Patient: sex M, age 67
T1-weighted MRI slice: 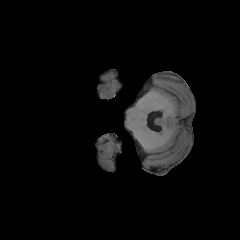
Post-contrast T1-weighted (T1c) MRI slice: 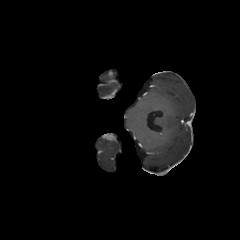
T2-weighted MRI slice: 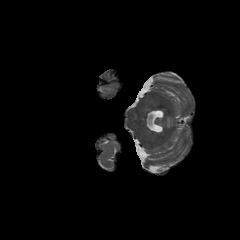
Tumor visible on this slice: yes
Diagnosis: Glioblastoma, IDH-wildtype
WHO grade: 4